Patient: sex F, age 56
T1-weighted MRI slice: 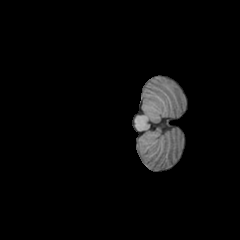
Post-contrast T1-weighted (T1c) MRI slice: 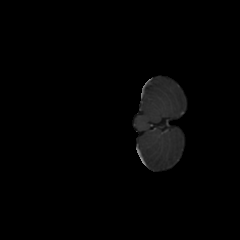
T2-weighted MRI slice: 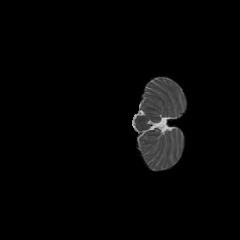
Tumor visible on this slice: no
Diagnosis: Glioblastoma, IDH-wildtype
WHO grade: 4